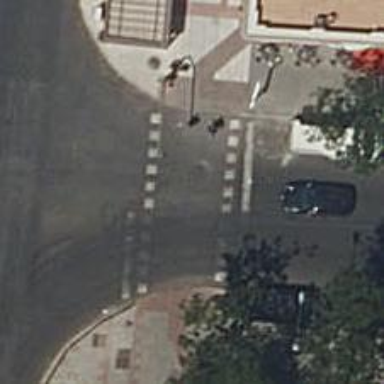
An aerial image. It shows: Road with traffic signals at the crossing.